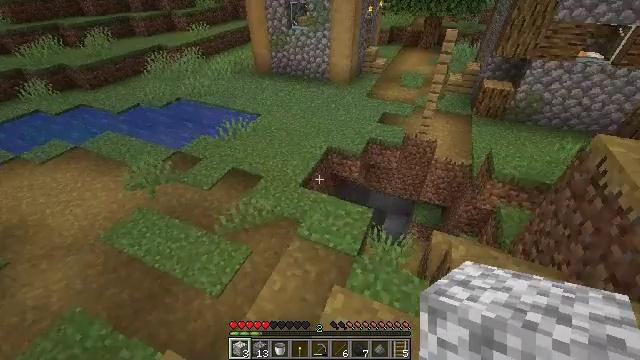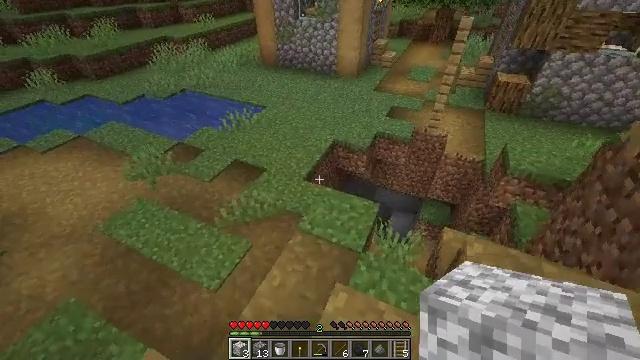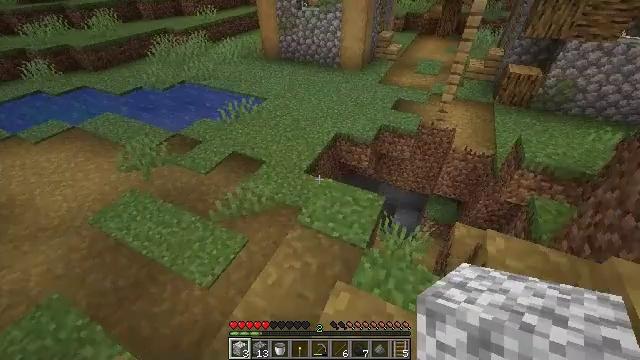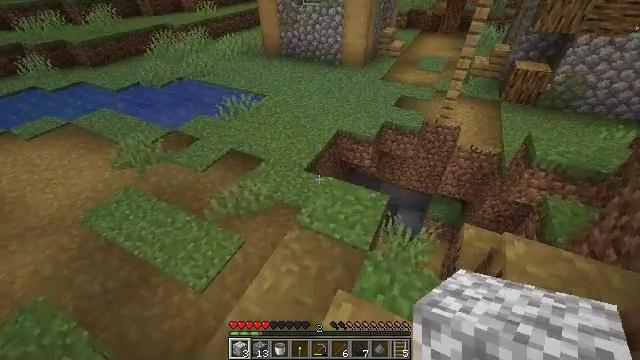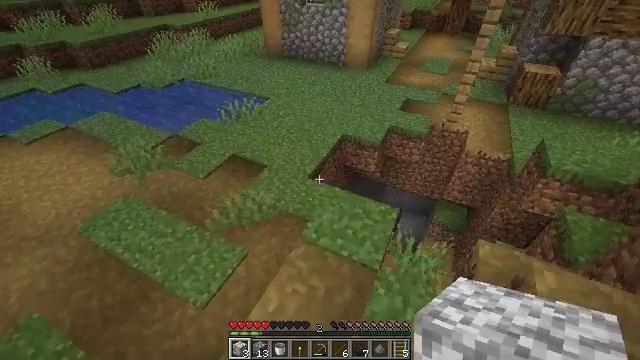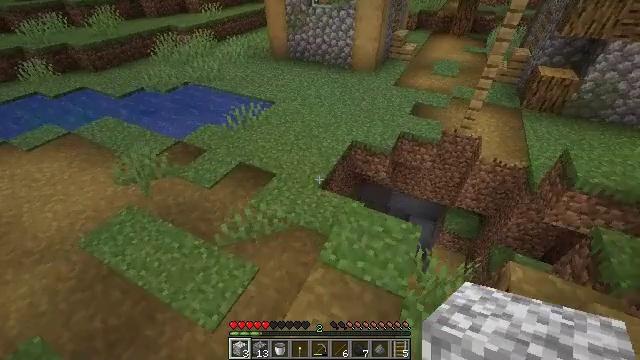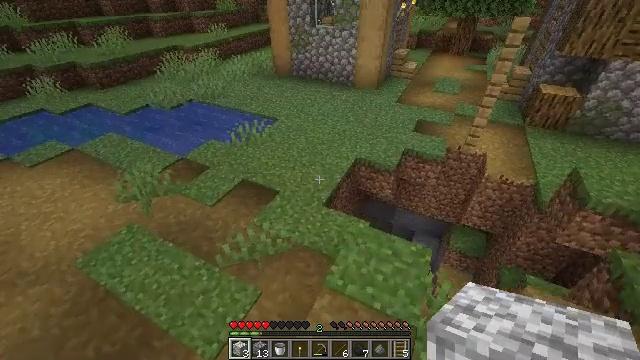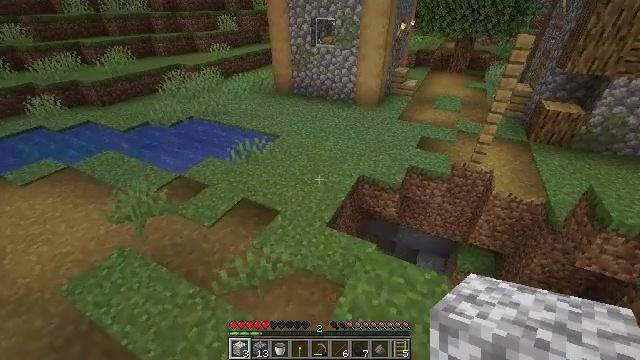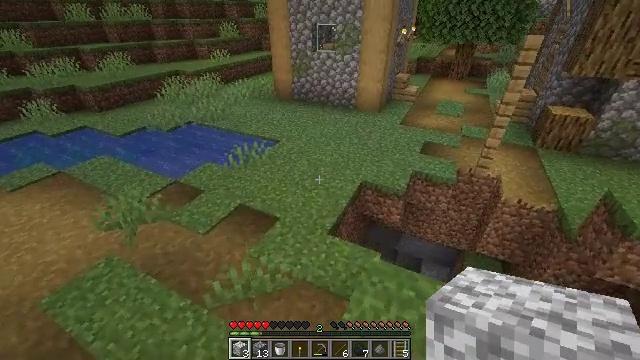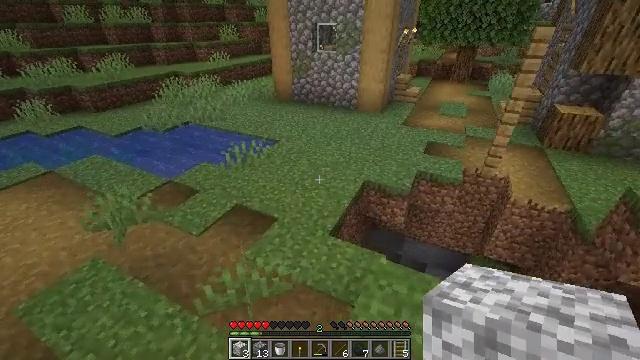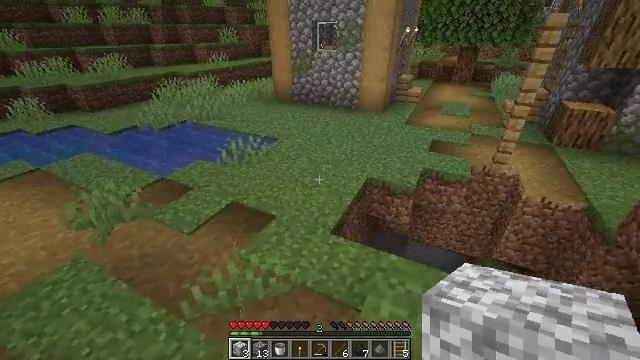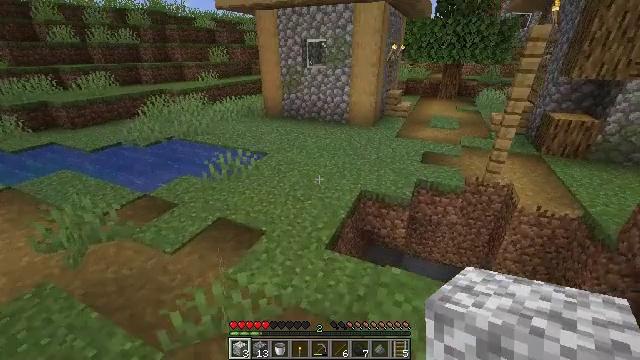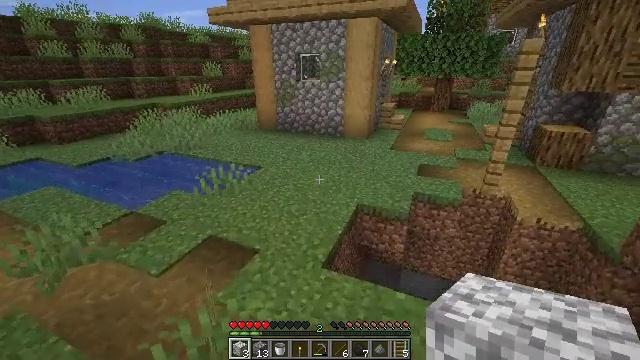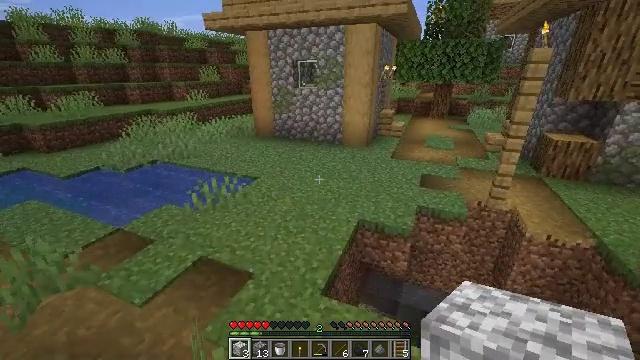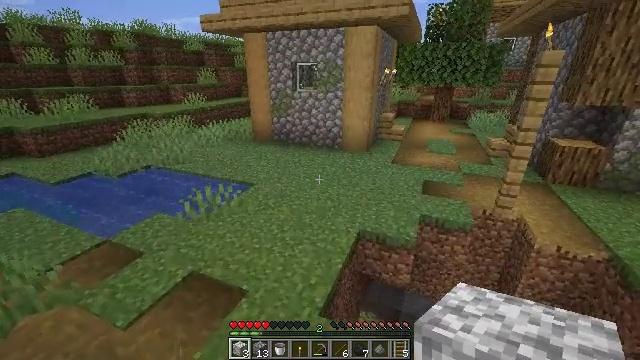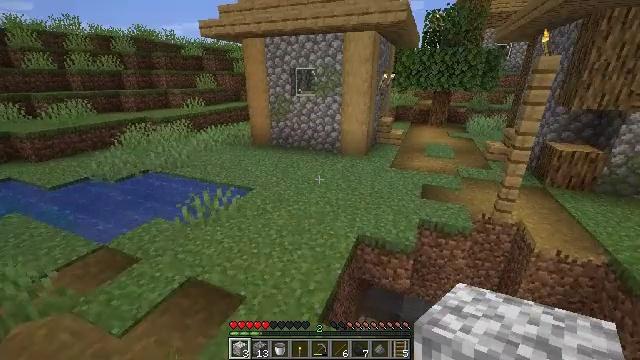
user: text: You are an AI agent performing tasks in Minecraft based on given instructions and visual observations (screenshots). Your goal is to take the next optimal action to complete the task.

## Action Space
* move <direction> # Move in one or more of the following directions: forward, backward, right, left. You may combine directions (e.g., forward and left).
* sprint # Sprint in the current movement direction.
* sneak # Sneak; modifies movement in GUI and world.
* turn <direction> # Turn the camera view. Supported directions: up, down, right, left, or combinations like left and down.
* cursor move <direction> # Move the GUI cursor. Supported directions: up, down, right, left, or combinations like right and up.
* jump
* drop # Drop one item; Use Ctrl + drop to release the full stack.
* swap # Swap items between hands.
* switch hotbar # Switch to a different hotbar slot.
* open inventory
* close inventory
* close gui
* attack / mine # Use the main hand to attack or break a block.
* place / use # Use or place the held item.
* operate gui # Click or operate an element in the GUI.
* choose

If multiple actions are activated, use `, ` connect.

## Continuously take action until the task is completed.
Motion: motion action
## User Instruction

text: Break the stripped oak log.
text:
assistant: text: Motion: move forward and move left, turn left
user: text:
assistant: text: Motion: move forward and move left
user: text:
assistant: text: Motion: move forward and move left
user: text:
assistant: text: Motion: move forward and move left
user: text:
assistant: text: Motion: move forward and move left
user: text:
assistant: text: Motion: move forward, turn up
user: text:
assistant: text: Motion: move forward, turn up
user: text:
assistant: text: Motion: move forward, turn up
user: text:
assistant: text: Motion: move forward, turn up
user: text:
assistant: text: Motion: move forward, turn up
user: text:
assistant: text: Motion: move forward, turn right and up
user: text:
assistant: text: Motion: move forward, turn right and up
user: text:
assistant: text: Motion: move forward
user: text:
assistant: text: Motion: move forward
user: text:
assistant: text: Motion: move forward
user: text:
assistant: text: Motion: move forward, turn up
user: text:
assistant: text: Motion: move forward
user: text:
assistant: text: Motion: move forward
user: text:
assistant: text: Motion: move forward
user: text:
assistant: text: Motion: move forward
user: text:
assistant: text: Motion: move forward
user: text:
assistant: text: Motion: move forward
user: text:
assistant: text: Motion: move forward
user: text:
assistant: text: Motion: move forward, turn up
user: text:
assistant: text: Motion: move forward, turn right and up
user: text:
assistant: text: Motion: move forward, turn right and up
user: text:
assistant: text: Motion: move forward, turn right and up
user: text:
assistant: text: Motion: move forward, turn up
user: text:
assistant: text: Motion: move forward
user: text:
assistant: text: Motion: move forward